Question: I have a bottom border of a ul. There's bottom border of links inside the list items also. I want to adjust the position of the link border so that it is exactly on the ul border, so that it looks like this:

I am unable to set the border position. Here's my code:
'''
<ul>
<li><a href="#" class="active">item 1</a></li>
<li><a href="#">item 2</a></li>
<li><a href="#">item 3</a></li>
</ul>
'''
'''
ul{
margin: 0;
padding: 0;
list-style: none;
overflow: hidden;
margin-bottom: 5px;
padding-bottom: 5px;
border-bottom: 1px solid green;
}
ul li{
float: left;
margin-right: 10px;
}
ul li a{
text-decoration: none;
display: block;
}
ul li a.active{
border-bottom: 5px solid red;
}
'''
<URL>
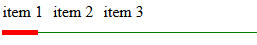
Answer: Don't know if this will be option for you, but removing 'overflow' and giving height to 'ul' does the job. <URL>